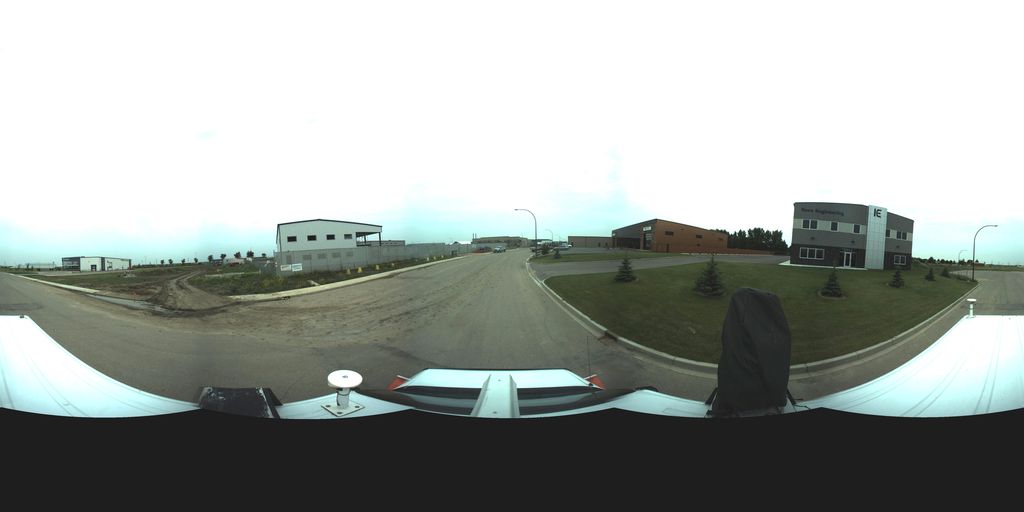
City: saskatoon